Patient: sex M, age 67
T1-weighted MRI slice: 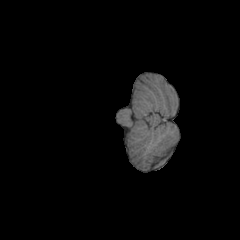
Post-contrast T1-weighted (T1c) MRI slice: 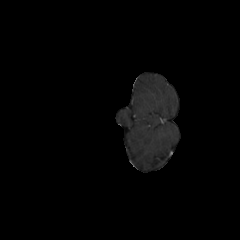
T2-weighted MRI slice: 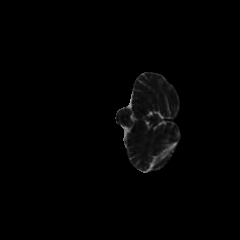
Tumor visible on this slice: no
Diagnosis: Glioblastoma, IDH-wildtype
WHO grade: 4